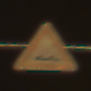
Verkehrszeichen: UnebeneFahrbahn
Umgebung: Outdoor, Urban
Tageszeit: Night
Wetter: Clear
Licht: Artificial
Jahreszeit: NotSpecified
Kontrast: HighContrast